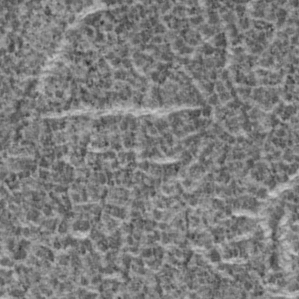
Label: frost